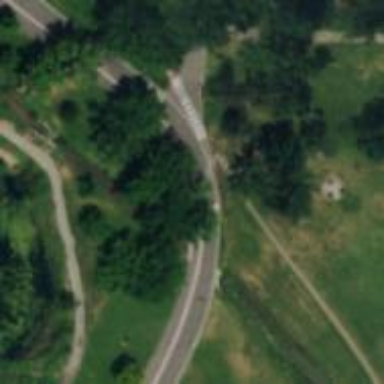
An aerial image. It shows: Asphalt cycleway.